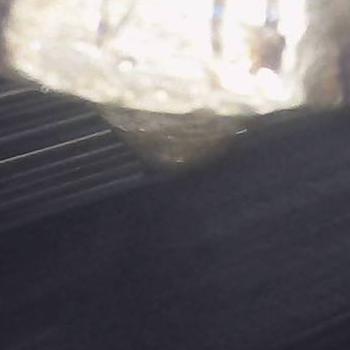
Flow rate: 168%